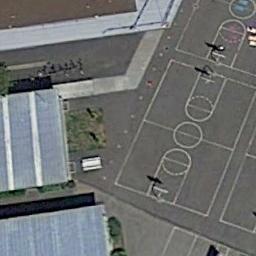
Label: basketball_court